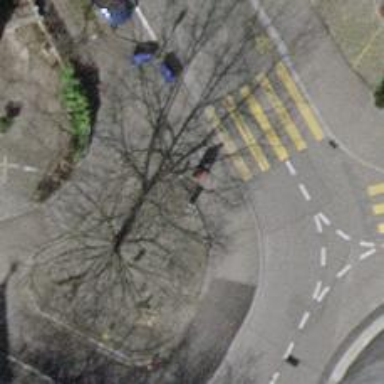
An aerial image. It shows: Bicycle repair station.